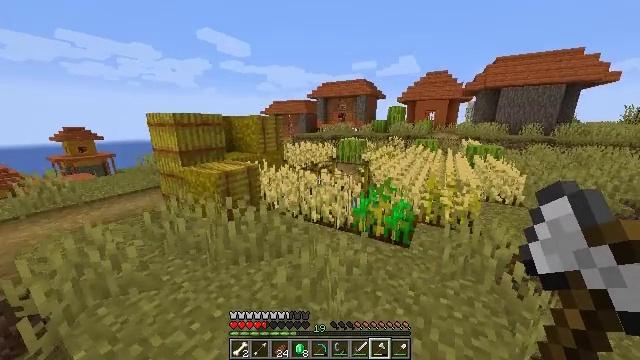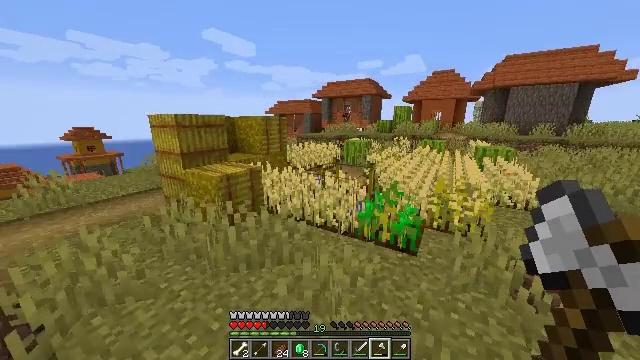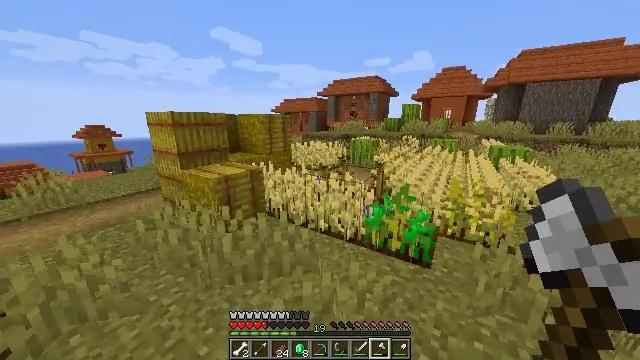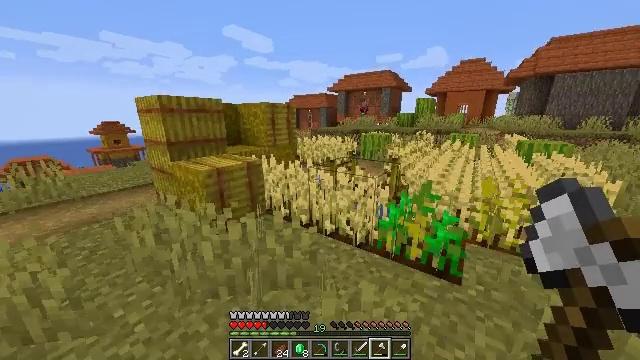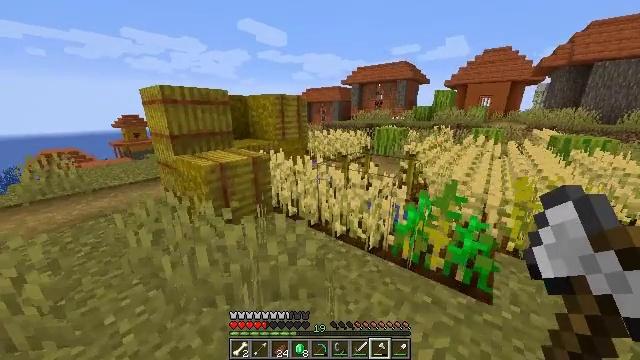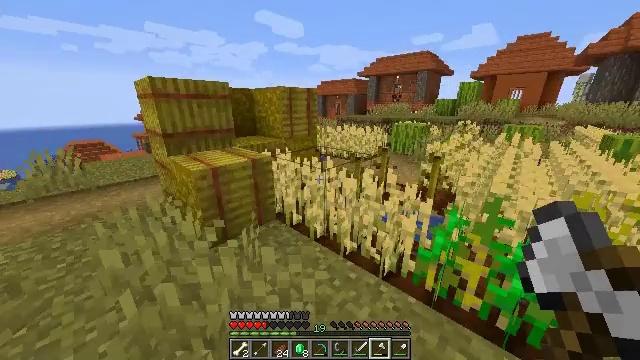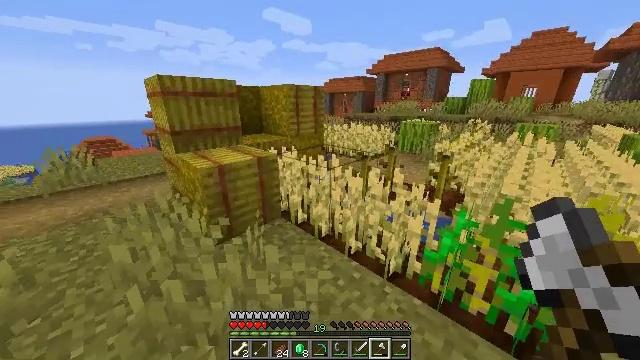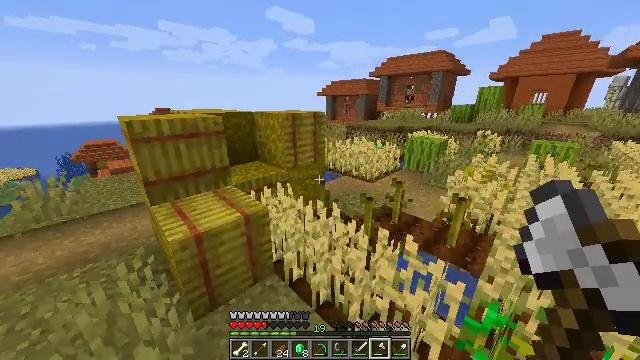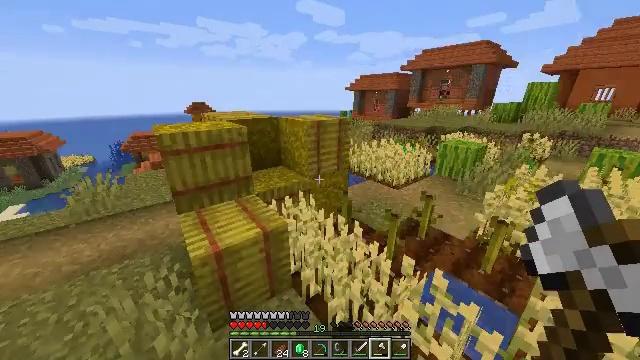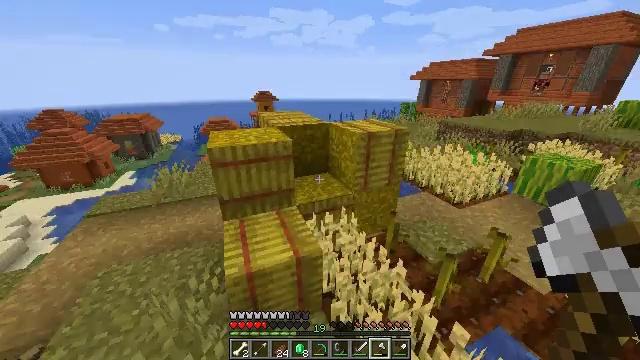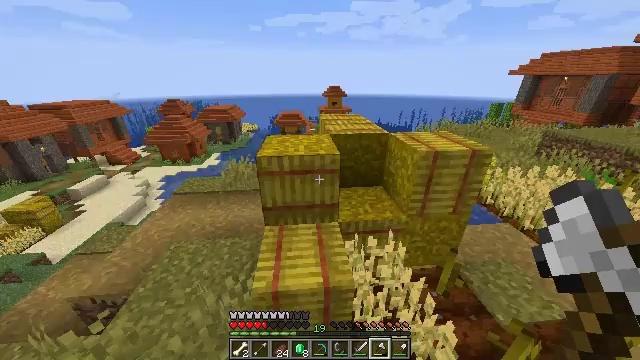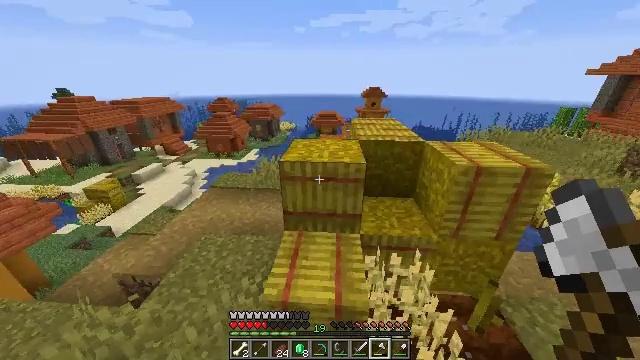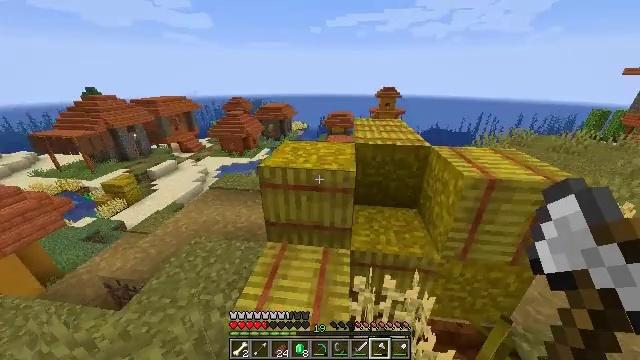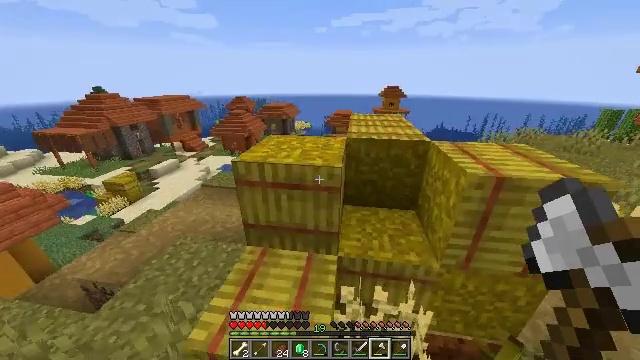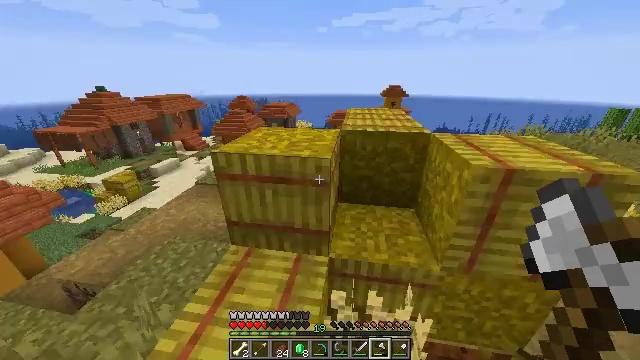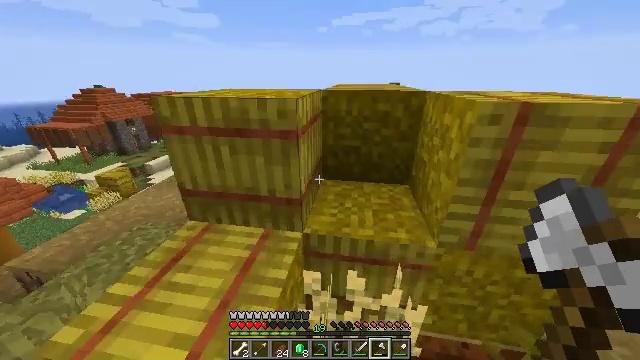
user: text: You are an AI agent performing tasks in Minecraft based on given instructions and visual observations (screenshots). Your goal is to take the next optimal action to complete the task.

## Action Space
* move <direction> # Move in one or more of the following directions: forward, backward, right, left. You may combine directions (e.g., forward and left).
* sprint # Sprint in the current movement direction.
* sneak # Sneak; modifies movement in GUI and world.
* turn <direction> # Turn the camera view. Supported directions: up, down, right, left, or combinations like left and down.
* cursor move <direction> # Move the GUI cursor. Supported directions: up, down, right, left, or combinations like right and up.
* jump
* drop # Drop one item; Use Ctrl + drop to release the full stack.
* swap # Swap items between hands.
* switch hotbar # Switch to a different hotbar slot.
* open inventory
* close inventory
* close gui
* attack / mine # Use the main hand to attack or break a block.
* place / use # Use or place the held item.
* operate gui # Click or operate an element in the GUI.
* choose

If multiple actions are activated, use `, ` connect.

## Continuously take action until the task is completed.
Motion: motion action
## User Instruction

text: Use the crafting table to get chainmail boots.
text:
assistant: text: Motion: move forward, turn left, jump
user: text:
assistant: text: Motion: move forward, turn left, jump
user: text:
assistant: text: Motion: move forward, turn left, jump
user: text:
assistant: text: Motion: move forward, turn left and down, jump
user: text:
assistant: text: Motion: move forward, turn left and down, jump
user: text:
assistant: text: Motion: move forward, sprint, turn left, jump
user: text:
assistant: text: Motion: move forward, sprint, jump
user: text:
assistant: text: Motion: move forward, sprint, turn left and down, jump
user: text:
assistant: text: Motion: move forward, sprint, turn left and down, jump
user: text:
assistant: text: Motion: move forward, turn left and down, jump
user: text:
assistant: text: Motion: move forward, turn left, jump
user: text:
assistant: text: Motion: move forward, turn left, jump
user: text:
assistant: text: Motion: move forward, turn left, jump
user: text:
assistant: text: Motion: move forward, jump
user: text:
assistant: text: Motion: move forward, jump
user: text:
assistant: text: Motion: move forward, sprint, jump
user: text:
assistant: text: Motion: move forward, sprint, jump
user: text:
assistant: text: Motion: move forward, sprint, jump
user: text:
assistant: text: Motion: move forward, jump
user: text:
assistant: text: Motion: move forward, jump
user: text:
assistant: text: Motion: move forward, jump
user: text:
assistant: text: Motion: move forward, jump
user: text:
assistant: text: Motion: move forward, jump
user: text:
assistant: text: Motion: move forward, jump
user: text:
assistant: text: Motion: move forward, jump
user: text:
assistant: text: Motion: move forward, turn right, jump
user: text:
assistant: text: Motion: move forward, sprint, turn right and down, jump
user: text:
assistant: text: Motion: move forward, sprint, turn right and down, jump
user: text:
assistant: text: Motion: move forward, sprint, turn right and down, jump
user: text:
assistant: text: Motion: move forward, turn right, jump